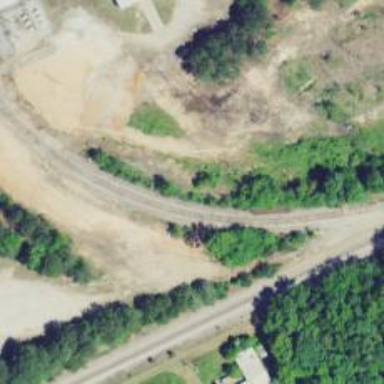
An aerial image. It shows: Rail spur service.